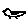
Label: bird